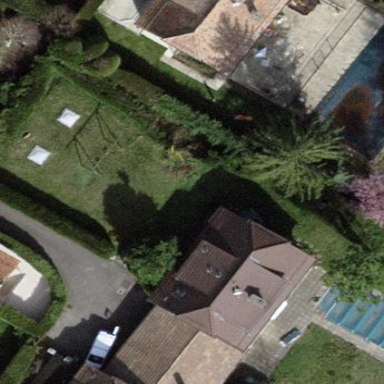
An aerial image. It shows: Garden surrounded by fence.